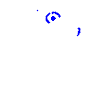
Particle: kaon